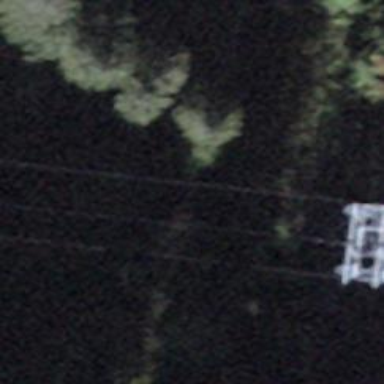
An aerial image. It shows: Cable car system.